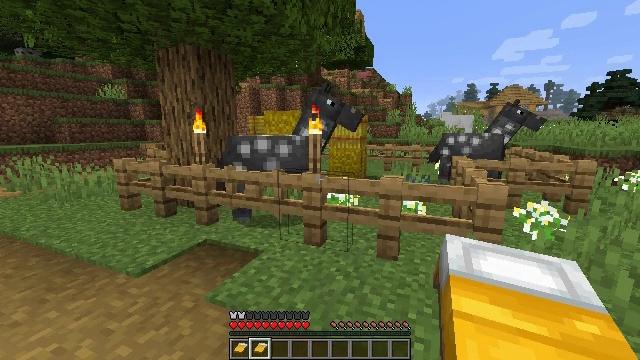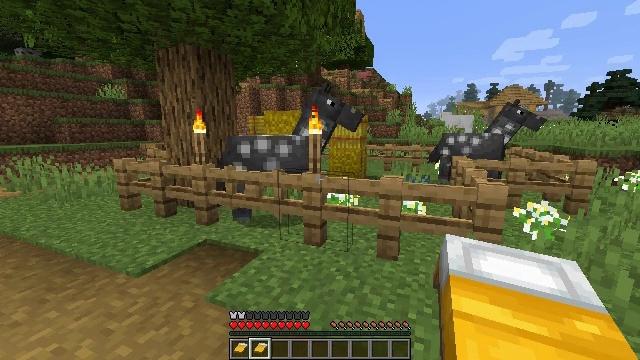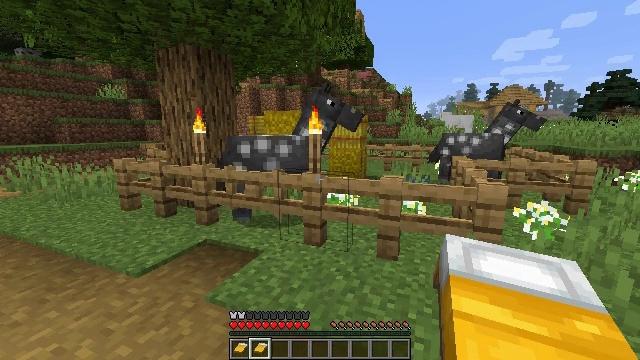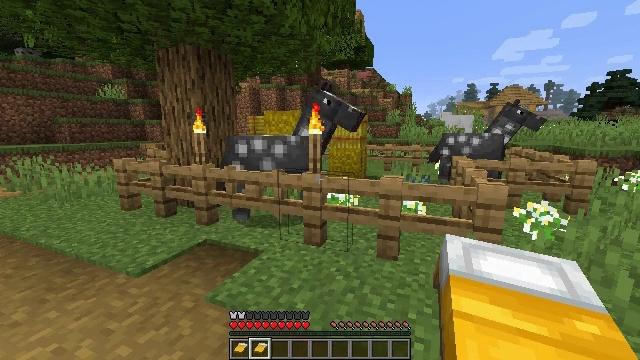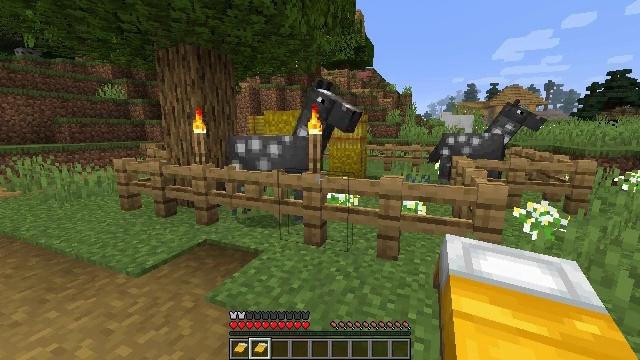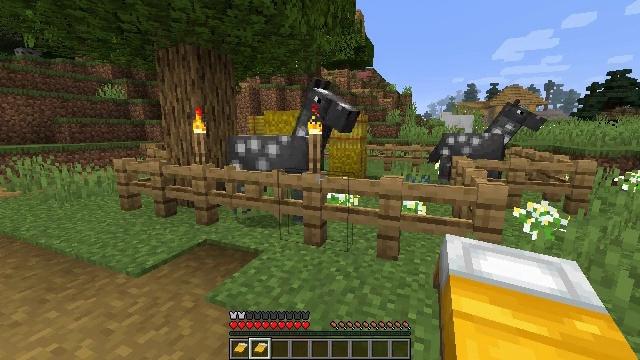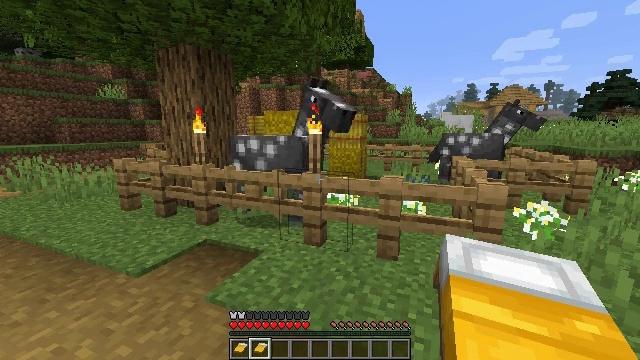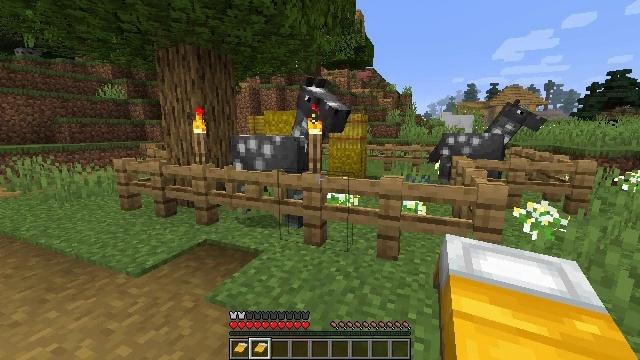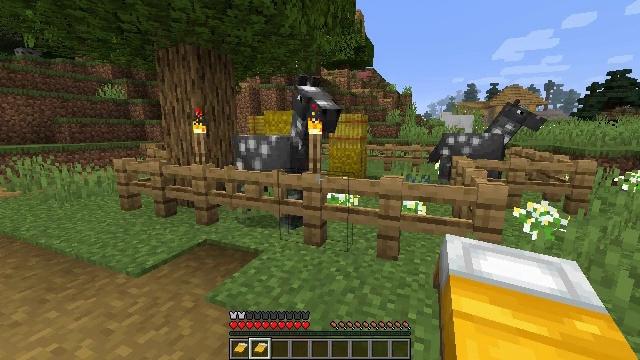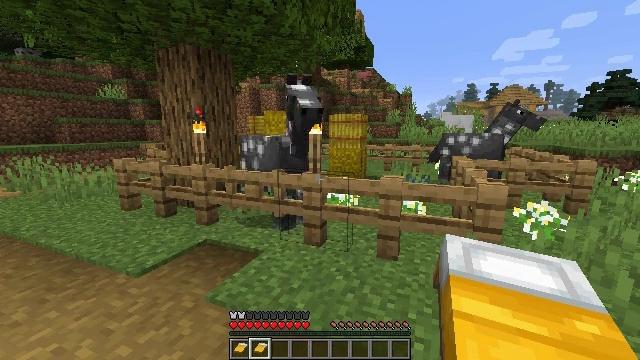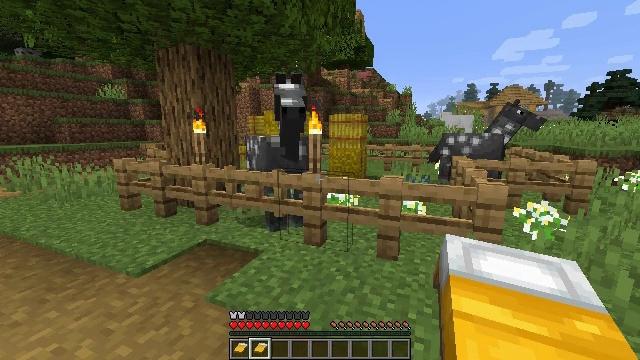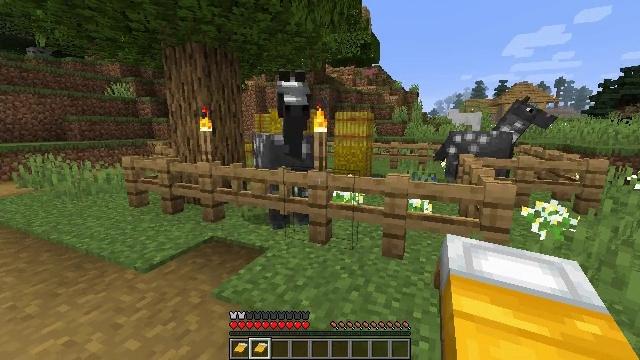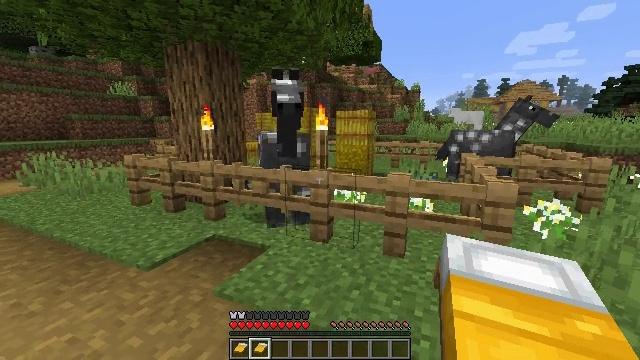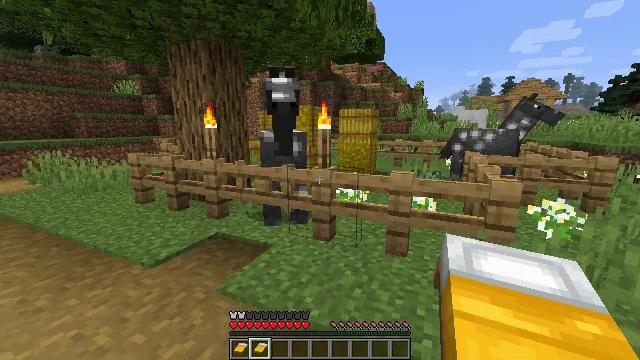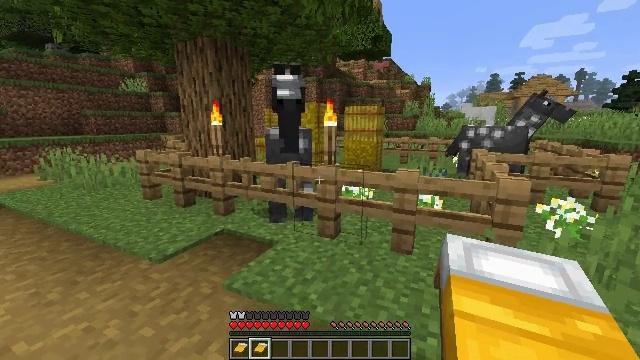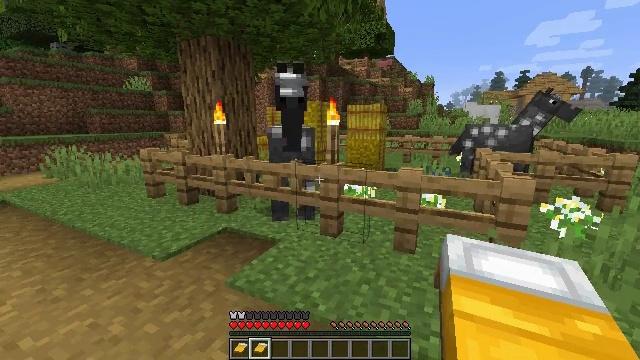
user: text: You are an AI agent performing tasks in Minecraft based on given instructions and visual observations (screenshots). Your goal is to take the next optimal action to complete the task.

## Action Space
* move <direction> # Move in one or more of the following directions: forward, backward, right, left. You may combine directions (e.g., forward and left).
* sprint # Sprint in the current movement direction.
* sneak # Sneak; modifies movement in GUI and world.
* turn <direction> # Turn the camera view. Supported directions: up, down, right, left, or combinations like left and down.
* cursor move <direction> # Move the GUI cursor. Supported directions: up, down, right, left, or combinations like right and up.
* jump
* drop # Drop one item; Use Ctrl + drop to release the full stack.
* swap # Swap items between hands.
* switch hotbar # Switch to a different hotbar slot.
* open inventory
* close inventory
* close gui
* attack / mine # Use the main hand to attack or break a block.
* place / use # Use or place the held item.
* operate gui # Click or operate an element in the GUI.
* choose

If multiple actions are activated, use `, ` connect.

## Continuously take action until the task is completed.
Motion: motion action
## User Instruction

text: Chop down the stripped oak log.
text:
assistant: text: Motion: use / place
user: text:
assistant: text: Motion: use / place
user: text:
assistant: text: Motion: use / place
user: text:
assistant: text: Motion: use / place
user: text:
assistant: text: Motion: use / place
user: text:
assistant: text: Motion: no_op
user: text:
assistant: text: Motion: no_op
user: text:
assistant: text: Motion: no_op
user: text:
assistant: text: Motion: no_op
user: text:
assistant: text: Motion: no_op
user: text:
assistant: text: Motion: turn left
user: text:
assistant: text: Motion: no_op
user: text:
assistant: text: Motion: no_op
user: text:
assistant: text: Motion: turn left
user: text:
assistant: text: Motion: no_op
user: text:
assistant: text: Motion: no_op
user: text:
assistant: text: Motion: no_op
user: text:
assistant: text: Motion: no_op
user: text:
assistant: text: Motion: no_op
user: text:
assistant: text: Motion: move left
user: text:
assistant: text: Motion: move left
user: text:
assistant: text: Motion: move back and move left
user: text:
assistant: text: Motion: move back and move left
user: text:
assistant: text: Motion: move back and move left
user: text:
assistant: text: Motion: move back and move left
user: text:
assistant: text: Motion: move back and move left
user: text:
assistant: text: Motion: move back and move left
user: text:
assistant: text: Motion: move back and move left
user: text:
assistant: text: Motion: move back and move left
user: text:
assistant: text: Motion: move back and move left